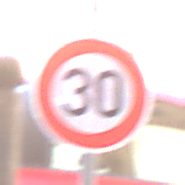
Verkehrszeichen: Geschwindigkeit30
Umgebung: Outdoor, Urban
Tageszeit: MorningAfternoon
Wetter: Clear
Licht: Natural
Jahreszeit: NotSpecified
Kontrast: LowContrast